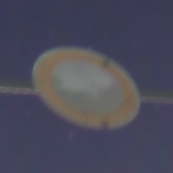
Verkehrszeichen: VerbotFahrzeugeAllerArt
Umgebung: Outdoor, Suburban
Tageszeit: Night
Wetter: PartlyCloudy
Licht: Artificial
Jahreszeit: NotSpecified
Kontrast: HighContrast